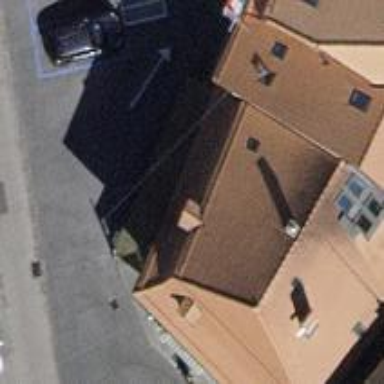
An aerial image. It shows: Café.